На~рисунке показана система из~100 одинаковых квадратных проводящих пластин, размещённых параллельно друг другу. Сторона пластин $L$, расстояние между соседними пластинами $d$ (причём $d\ll L$, потому краевыми эффектами можно пренебречь). Пластины пронумерованы слева направо от~1~до~100. Изначально пластины заряжены, причём заряд на~$n$-ной пластине задаётся выражением $q_n=nq_1$, где $q_1 > 0$~— заряд на~первой пластине. В~некоторый момент времени первую и~сотую пластины заземляют.
Найдите заряды $\Delta q_1$ и $\Delta q_{100}$, которые при этом перетекут с первой и сотой пластин в землю соответственно.
Найдите номер $n_{max}$, который имеет пластина с наибольшим потенциалом, и найдите его значение $U_{max}$.
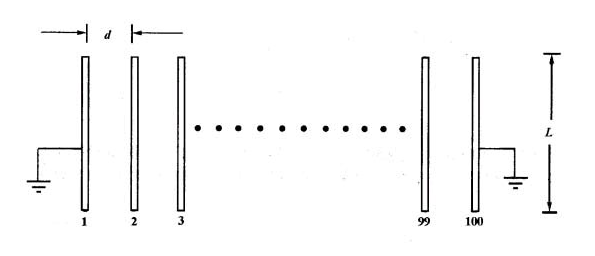
Найдите заряды $\Delta q_1$ и $\Delta q_{100}$, которые при этом перетекут с первой и сотой пластин в землю соответственно.
Решение: Поскольку каждая пластина представляет собой проводник, и поле внутри него должно быть $=0$, то заряд на правой стороне $i$-той пластины должен быть равен по величине и противоположен по знаку заряду на левой стороне $i+1$-ой пластины. Более того, заряд на левой стороне первой пластины $=0$, как и заряд на правой стороне сотой пластины. Отсюда получаем систему уравнений:\[\begin{cases}Q_{1l}=0 & Q_{1r}=-Q_0 \\Q_{2l}=Q_0 & Q_{2r}=-Q_0+q_2 \\Q_{3l}=Q_0-q_2 & Q_{3r}=-Q_0+q_2+q_3 \\\vdots & \vdots \\Q_{nl}=Q_0-q_2-q_3-\ldots-q_{n-1} & Q_{nr}=-Q_0+q_2+q_3+\ldots+q_n \\\vdots & \vdots \\Q_{99l}=Q_0-q_2-q_3-\ldots-q_{98} & Q_{99r}=-Q_0+q_2+q_3+\ldots+q_{99} \\Q_{100l}=Q_0-q_2-q_3-\ldots-q_{99} & Q_{100r}=0\end{cases}\]Здесь $Q_0$ — некоторый заряд, который ещё предстоит найти. Ёмкость конденсатора, образованного двумя соседними пластинами, равна $C=L^2/4\pi kd$. Если обозначить потенциал $i$-той пластины как $U_i$, получим систему:\[\begin{cases}U_2-U_1=Q_{2l}/C \\U_3-U_2=Q_{3l}/C \\\vdots \\U_n-U_{n-1}=Q_{nl}/C \\\end{cases}\]Отсюда «очевидно, что»\[CU_n=Q_{2l}+Q_{3l}+\ldots+Q_{nl}=(n-1)Q_0-(n-2)q_2-(n-3)q_3-\ldots-[n-(n-1)]q_{n-1}=\]\[=(n-1)Q_0-\left[\frac{n(n+1)(n-2)}2-\frac{(n-1)n(2n-1)}6+1\right]q_1.\]Поскольку $U_{100}=0$, получим $Q_0=5047q_1/3$. Таким образом,\[\Delta q_1=q_1-(Q_{1l}+Q_{1r})=q_1+Q_0=5050q_1/3,\\\Delta q_{100}=q_{100}-(Q_{100l}+Q_{100r})=q_{100}-(Q_0-q_2-q_3-\ldots-q_{99})=10100q_1/3.\]
Ответ: \[\Delta q_1=\frac{5050q_1}{3},\qquad\Delta q_{100}=\frac{10100q_1}{3}\]

Найдите номер $n_{max}$, который имеет пластина с наибольшим потенциалом, и найдите его значение $U_{max}$.
Решение: Пластина, на которой достигается максимум потенциала, должна иметь положительный заряд на обеих сторонах, т.е. нам нужно решить систему:\[\begin{cases}Q_{nl} > 0\\Q_{nr} > 0\end{cases}\implies\begin{cases}Q_0-q_2-q_3-\ldots-q_{n-1} > 0\\-Q_0+q_2+q_3+\ldots+q_n > 0\end{cases}\implies\begin{cases}2047q_1/3-\frac12(n+1)(n-2)q_1 > 0\\-2047q_1/3+\frac12(n+2)(n-1)q_1 > 0\end{cases}\]\[\implies57.5 < n < 58.5\implies \] Подставим явное выражение для ёмкости $C$, чтобы найти её потенциал:\[U_\text{max}=U_{58}=\frac{4\pi kd}{L^2}\left[57Q_0-(58\cdot59\cdot56/2-57\cdot58\cdot115/6)q_1 \right]\implies\]
Ответ: \[n_\text{max}=58\]  Подставим явное выражение для ёмкости $C$, чтобы найти её потенциал:\[U_\text{max}=U_{58}=\frac{4\pi kd}{L^2}\left[57Q_0-(58\cdot59\cdot56/2-57\cdot58\cdot115/6)q_1 \right]\implies\]
Ответ: \[U_{max}=63441\frac{4\pi kdq_1}{L^2}.\]
Темы:
T, Конденсатор, Электростатика, Потенциал, Электромагнетизм, Китайские